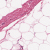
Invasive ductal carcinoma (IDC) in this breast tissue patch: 0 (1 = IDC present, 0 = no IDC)